Interaction volume radius: 5 \u00c5
Interaction volume height: 40 \u00c5
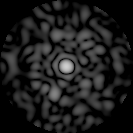
Disorder parameter: 0.8478